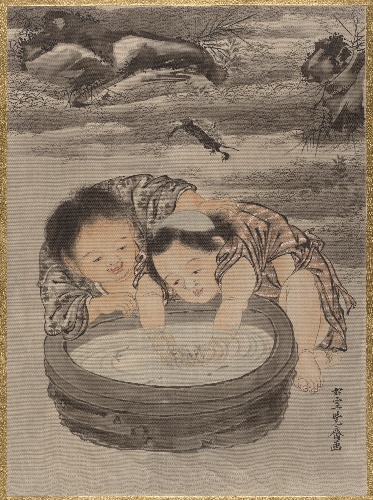
Artist: Kawanabe Kyōsai 河鍋暁斎
Artist bio: Japanese, 1831–1889
Date: ca. 1887
Object type: Album leaf
Classification: Paintings
Medium: Album leaf; ink and color on silk
Culture: Japan
Period: Meiji period (1868–1912)
Dimensions: 14 1/4 x 10 3/8 in. (36.2 x 26.4 cm)
Department: Asian Art
Credit line: Charles Stewart Smith Collection, Gift of Mrs. Charles Stewart Smith, Charles Stewart Smith Jr., and Howard Caswell Smith, in memory of Charles Stewart Smith, 1914
Accession year: 1914
Repository: Metropolitan Museum of Art, New York, NY
Tags: Boys|Fish